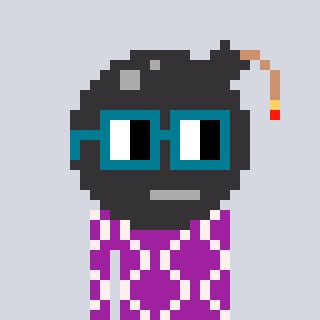
a pixel art character with square dark green glasses, a bomb-shaped head and a magenta-colored body on a cool background